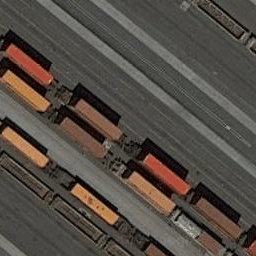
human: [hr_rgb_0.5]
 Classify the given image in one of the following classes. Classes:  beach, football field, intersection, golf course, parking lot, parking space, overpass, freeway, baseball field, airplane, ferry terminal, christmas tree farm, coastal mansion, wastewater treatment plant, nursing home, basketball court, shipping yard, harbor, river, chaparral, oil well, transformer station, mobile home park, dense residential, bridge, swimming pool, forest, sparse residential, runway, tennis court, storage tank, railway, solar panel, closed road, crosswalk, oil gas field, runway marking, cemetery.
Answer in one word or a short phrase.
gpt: shipping yard